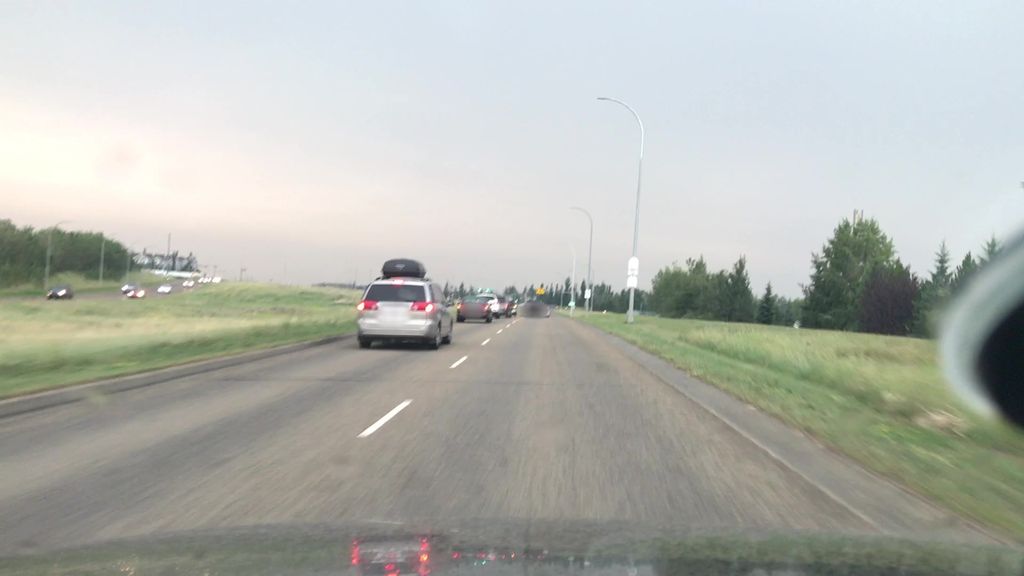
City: edmonton